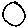
Label: circle